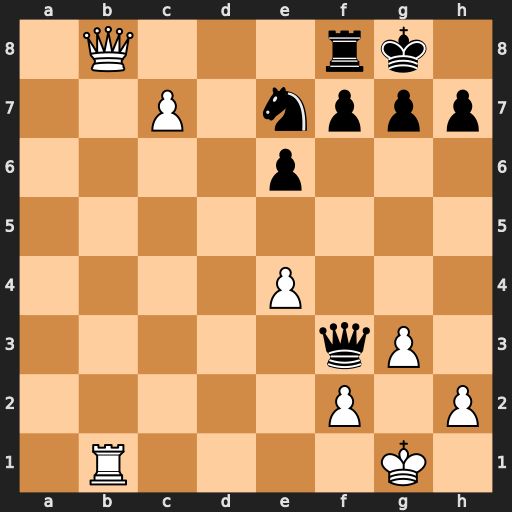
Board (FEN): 1Q3rk1/2P1nppp/4p3/8/4P3/5qP1/5P1P/1R4K1
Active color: w
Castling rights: -
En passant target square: -
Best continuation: Qxf8+ Kxf8 Rb8+ Nc8 Rxc8+